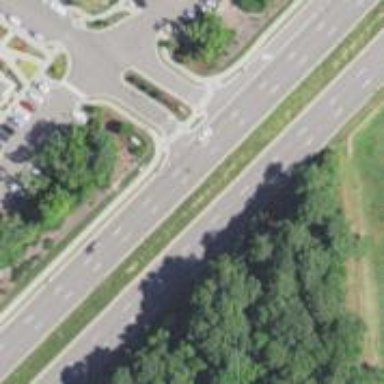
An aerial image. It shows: Primary road with asphalt surface.